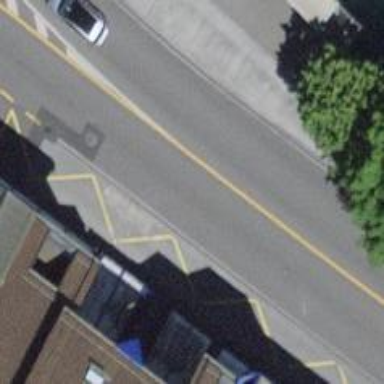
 and shared bus lane on the right as well."